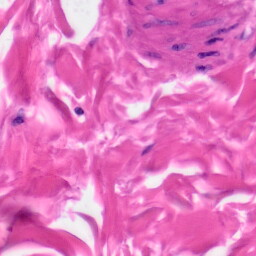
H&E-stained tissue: Skin